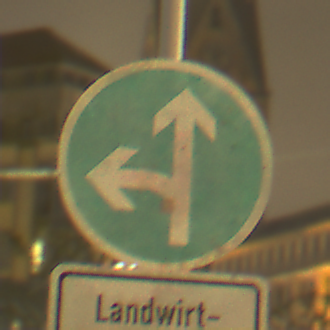
Verkehrszeichen: VorgeschriebeneFahrtrichtungGeradeausOderLinks
Zusatzzeichen unten: BesondereFahrzeugeUndTransportgueter6
Umgebung: Outdoor, Urban
Tageszeit: Night
Wetter: Overcast
Licht: Artificial
Jahreszeit: NotSpecified
Kontrast: MediumContrast